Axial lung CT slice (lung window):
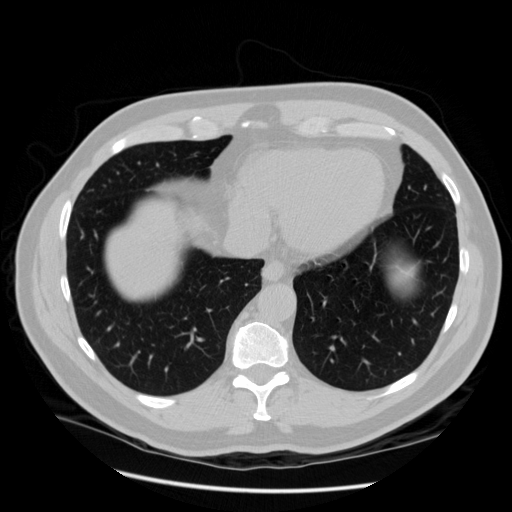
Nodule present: no